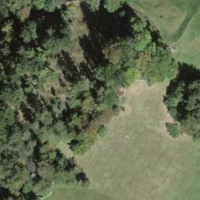
EUNIS habitat code: 41
Species observed at this site:
Trifolium pratense